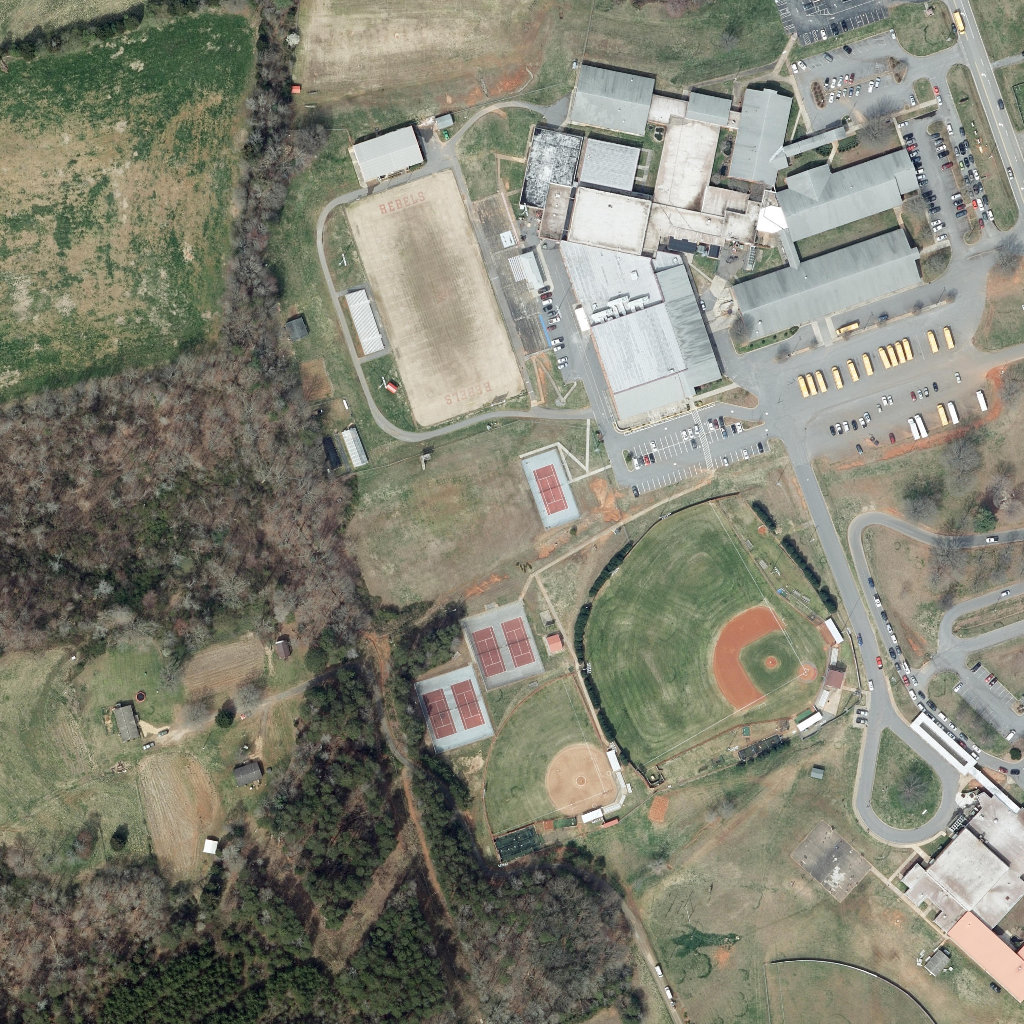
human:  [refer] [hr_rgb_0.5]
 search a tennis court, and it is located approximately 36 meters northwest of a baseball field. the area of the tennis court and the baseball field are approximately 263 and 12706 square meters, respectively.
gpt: <box>[[52, 45, 55, 50, 0]]</box>